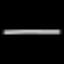
Label: line